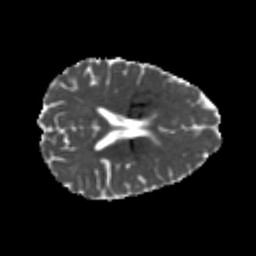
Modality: MD
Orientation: axial
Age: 24
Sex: female
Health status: healthy
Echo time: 0.074 s